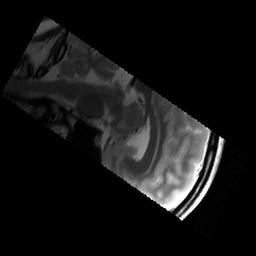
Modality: T2w
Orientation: sagittal
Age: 20
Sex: female
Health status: healthy
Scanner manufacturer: siemens
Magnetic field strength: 3 T
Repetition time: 6 s
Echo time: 0.064 s